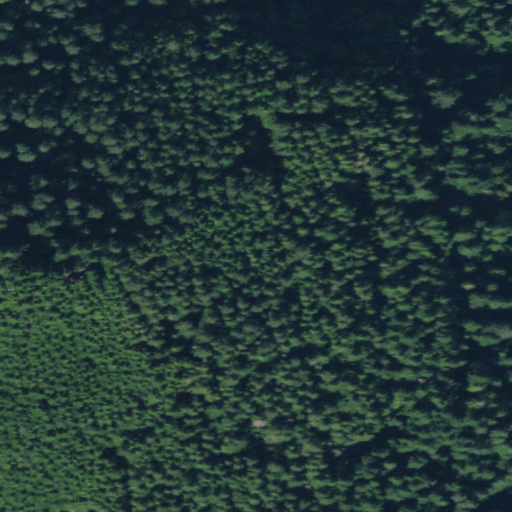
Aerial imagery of mountain in Washington named Sweet Peak containing only evergreen forest